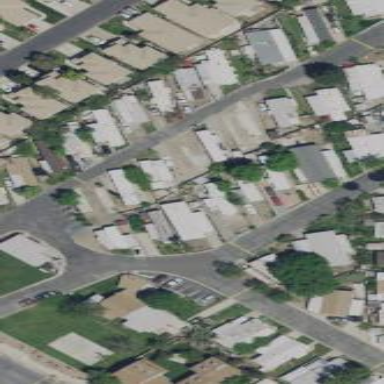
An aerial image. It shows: Residential area designated as trailer park.